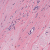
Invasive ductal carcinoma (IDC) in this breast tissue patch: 0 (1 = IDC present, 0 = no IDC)